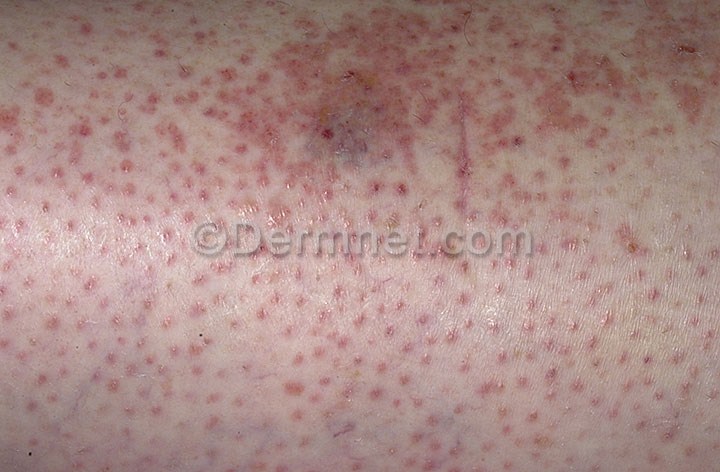
Disease: Poison Ivy Photos and other Contact Dermatitis